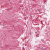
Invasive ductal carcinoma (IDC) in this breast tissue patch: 0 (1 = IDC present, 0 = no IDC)